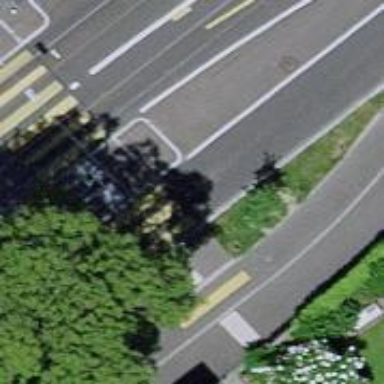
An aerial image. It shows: Crossing with traffic signals.